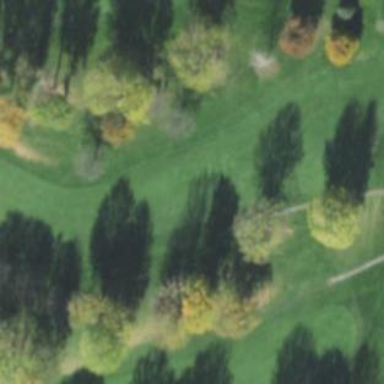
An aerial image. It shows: Golf fairway surrounded by grass.